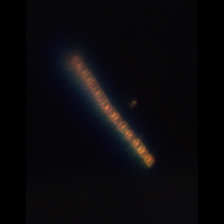
Taxon: Chaetoceros
Group: Diatoms